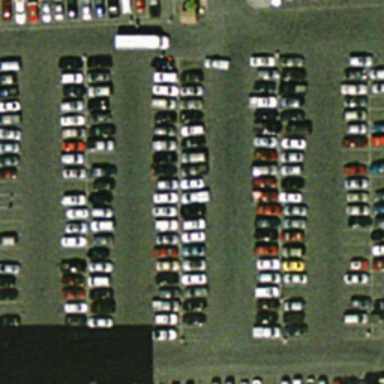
Lots of cars are very closed to each other in the parking lot .